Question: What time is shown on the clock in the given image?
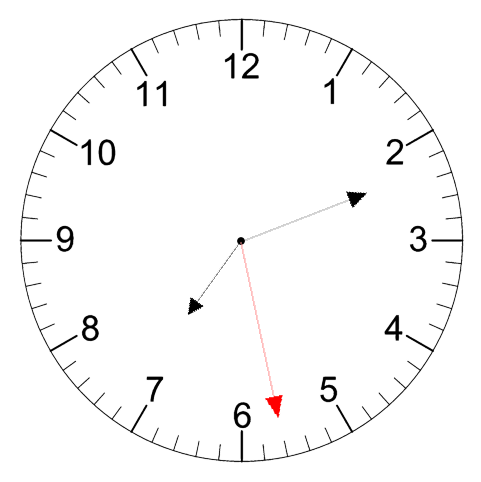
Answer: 07:11:28